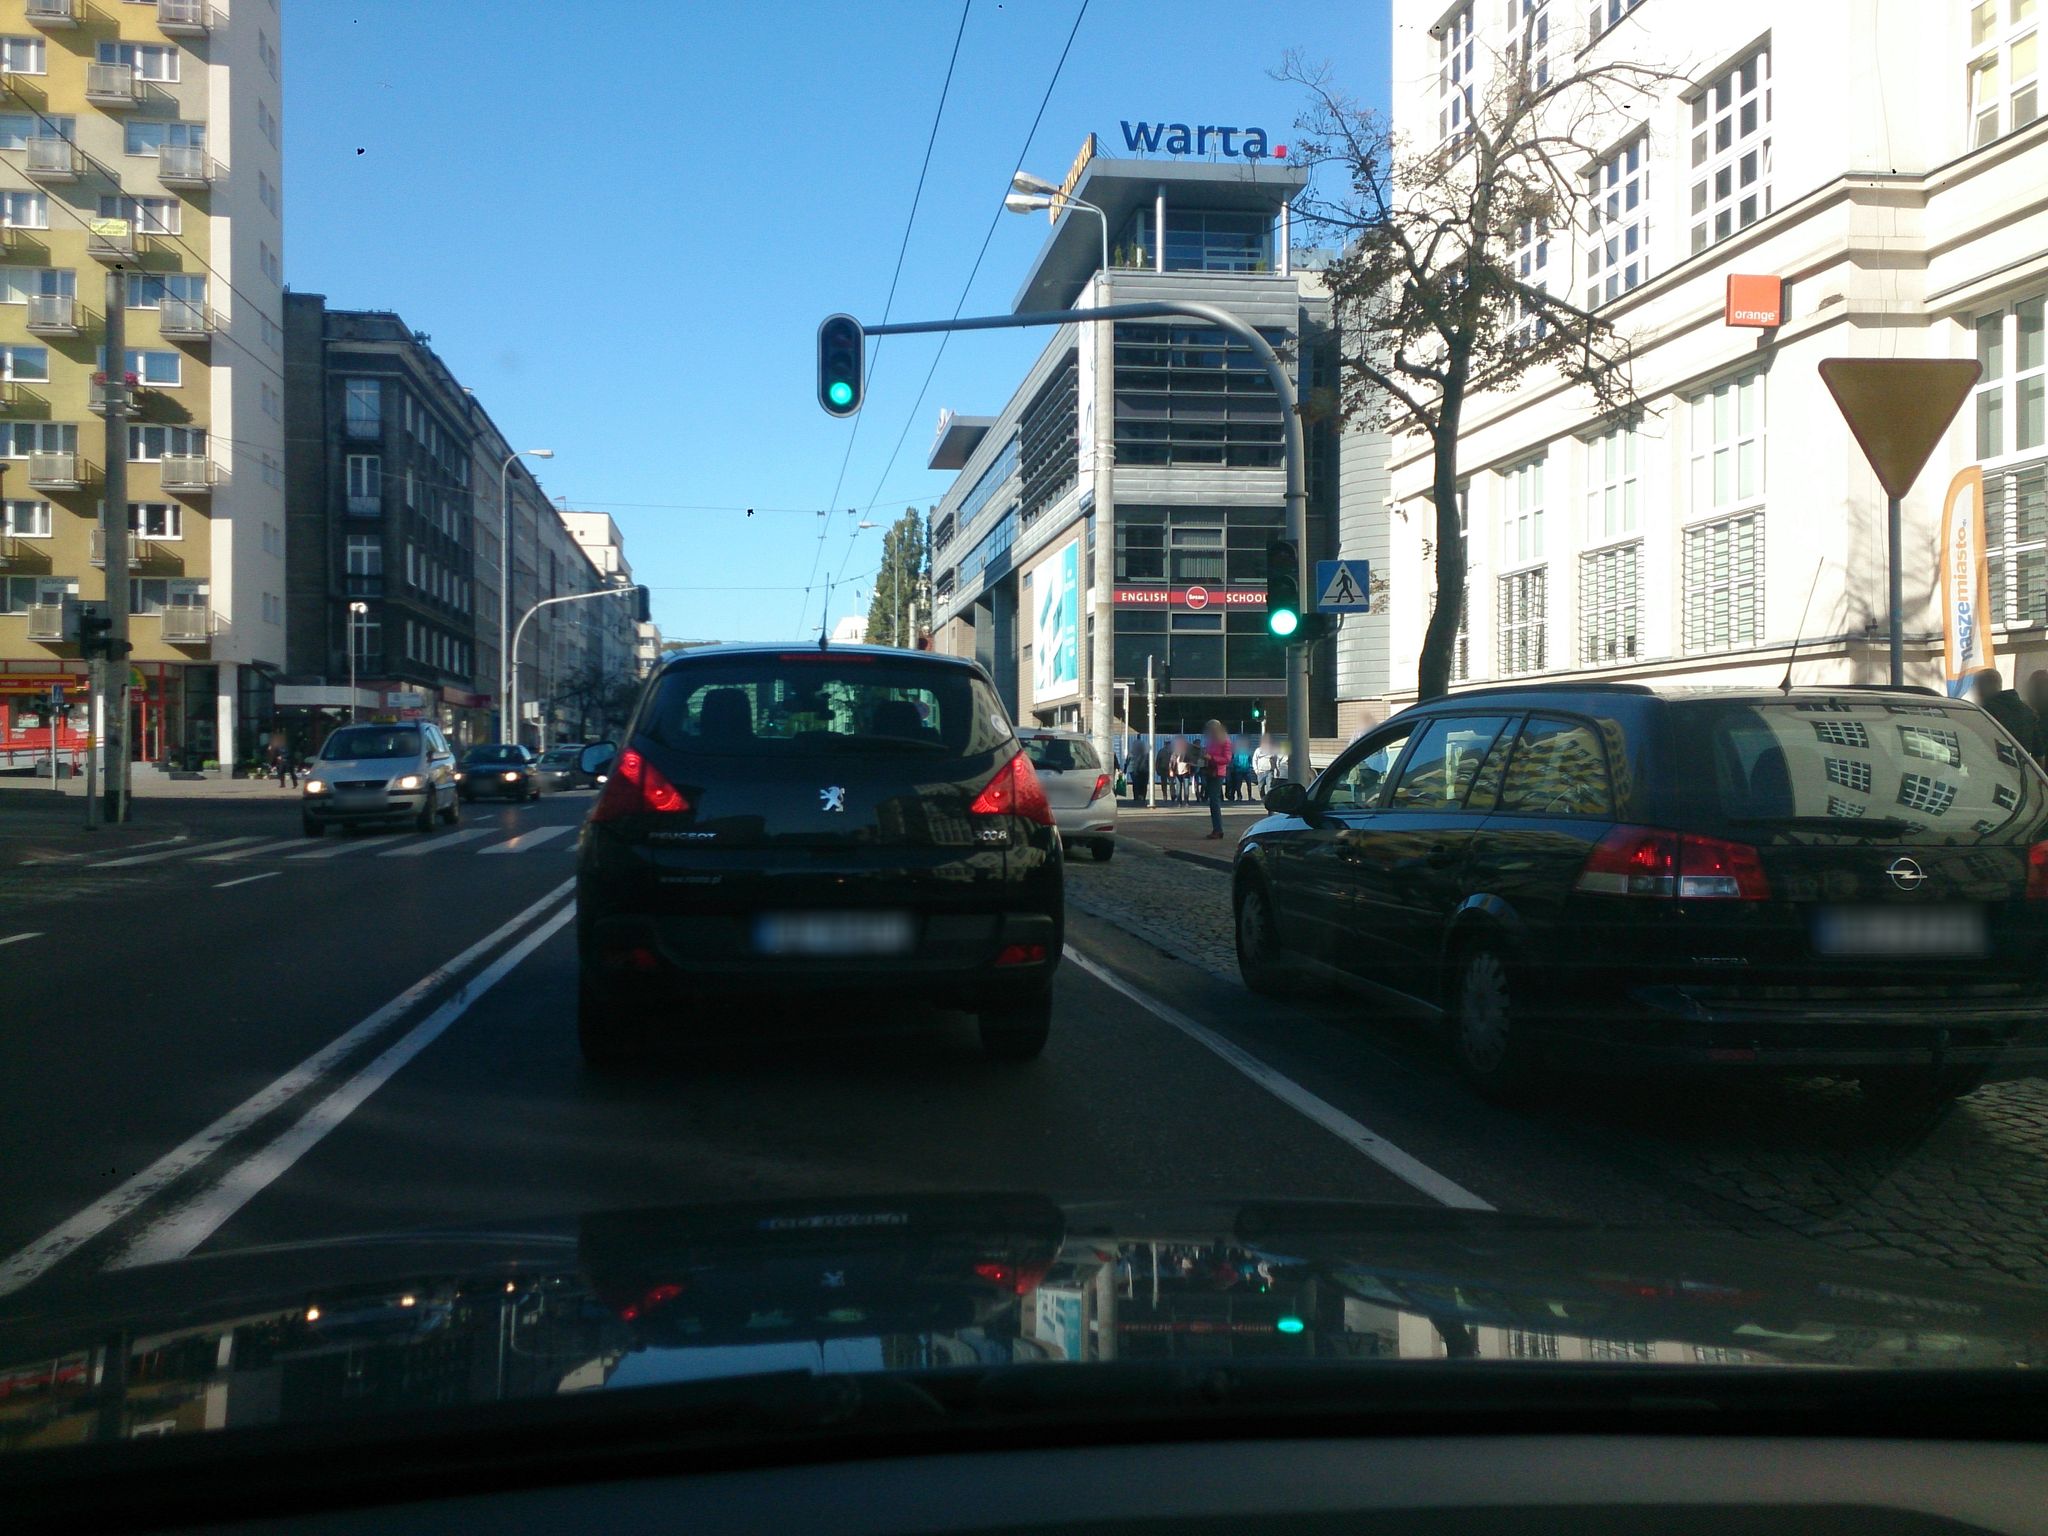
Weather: clear
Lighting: day
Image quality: good
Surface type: driving surface
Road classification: footway, corridor
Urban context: urban centre
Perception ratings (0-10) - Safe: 2.78, Lively: 9.08, Beautiful: 3.26, Boring: 2.42, Depressing: 2.76, Wealthy: 4.73